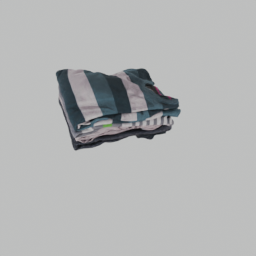
Label: people